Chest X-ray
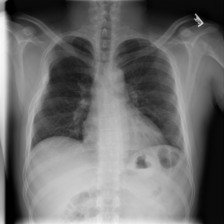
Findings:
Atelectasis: negative
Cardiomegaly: negative
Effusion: negative
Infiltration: negative
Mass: negative
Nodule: negative
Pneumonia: negative
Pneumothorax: negative
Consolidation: negative
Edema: negative
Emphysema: negative
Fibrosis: negative
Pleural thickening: negative
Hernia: negative